Here is a 2-D grayscale rendering of raw bearing vibration samples (signal-to-image). Based on the visible evidence, which condition applies: normal, inner_race, outer_race, ball?
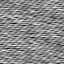
Answer: normal